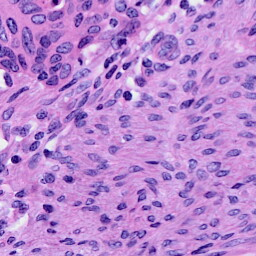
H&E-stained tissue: Cervix